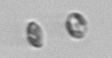
Label: Thalassiosira_sp_aff_mala